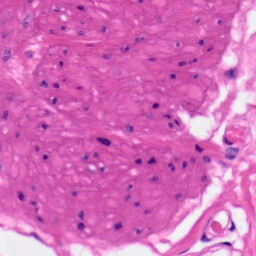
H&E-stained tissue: Skin